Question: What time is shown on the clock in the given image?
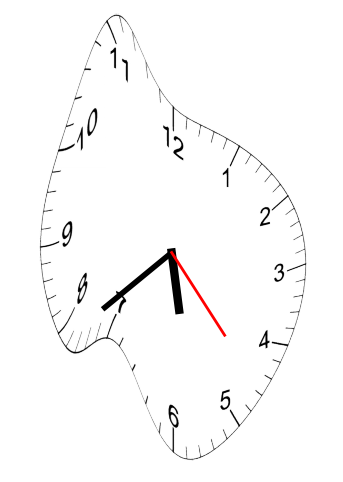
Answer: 05:38:23